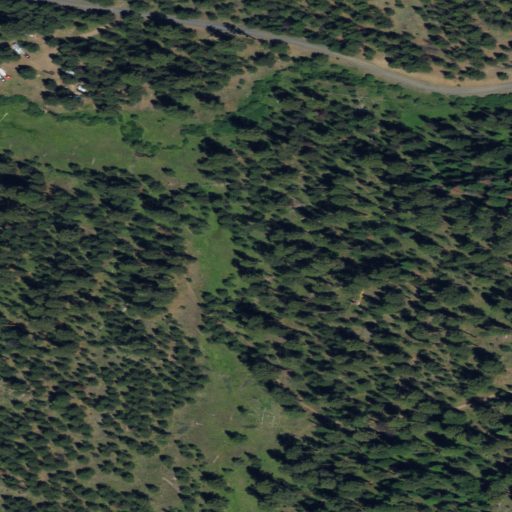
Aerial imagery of plain(s) in Oregon named Carroll Flat containing evergreen forest, herbaceous wetlands, and open development